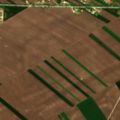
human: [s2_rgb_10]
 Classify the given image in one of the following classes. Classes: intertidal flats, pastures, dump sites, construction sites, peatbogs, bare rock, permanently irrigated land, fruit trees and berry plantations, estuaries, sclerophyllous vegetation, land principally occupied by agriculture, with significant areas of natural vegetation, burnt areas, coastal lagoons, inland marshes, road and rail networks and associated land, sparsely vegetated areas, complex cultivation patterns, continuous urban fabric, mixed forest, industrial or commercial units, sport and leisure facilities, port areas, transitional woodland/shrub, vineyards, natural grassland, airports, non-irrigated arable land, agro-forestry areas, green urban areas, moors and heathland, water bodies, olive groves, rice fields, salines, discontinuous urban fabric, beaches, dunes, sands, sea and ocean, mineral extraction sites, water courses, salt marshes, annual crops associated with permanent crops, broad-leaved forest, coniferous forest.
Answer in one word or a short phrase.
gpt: non-irrigated arable land, complex cultivation patterns